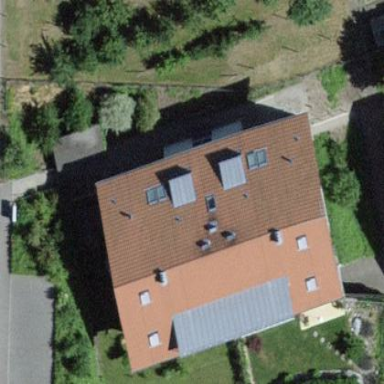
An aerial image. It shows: Residential building.